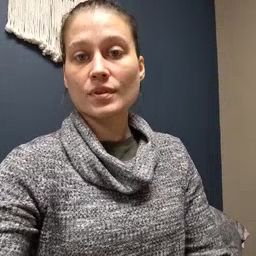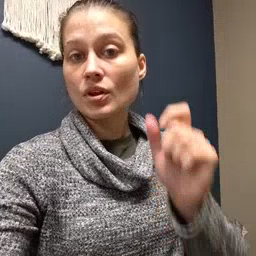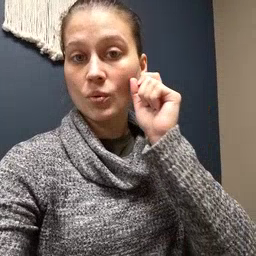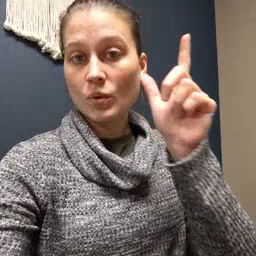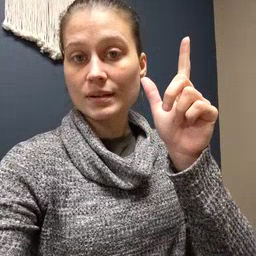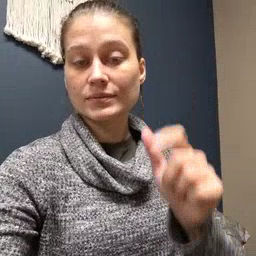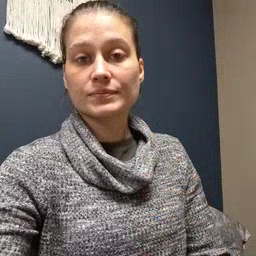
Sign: wake